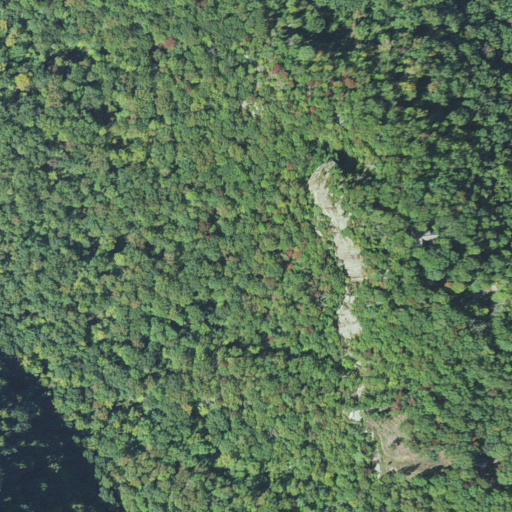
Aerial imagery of cliff(s) in North Carolina named Dunns Rock containing mixed forest, deciduous forest, and open development